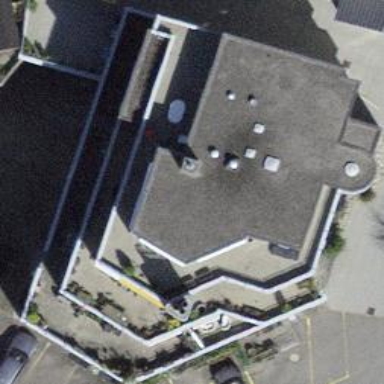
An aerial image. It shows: Building with flat roof.